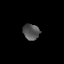
Tissue: lung
Cell type: Epithelial cells
Senescence score: 0.1449
Nuclear area (px): 253
Mean DAPI intensity: 85.435